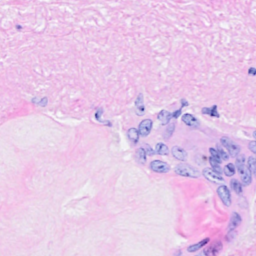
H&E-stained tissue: Breast